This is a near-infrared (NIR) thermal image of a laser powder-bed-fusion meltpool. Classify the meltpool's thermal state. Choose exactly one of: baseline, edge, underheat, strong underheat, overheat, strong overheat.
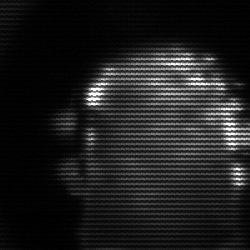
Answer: baseline